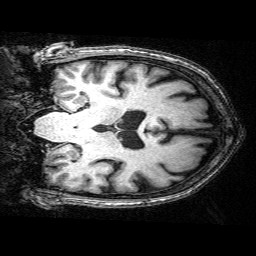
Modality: T1w
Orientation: coronal
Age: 64
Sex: male
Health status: ill
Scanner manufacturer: siemens
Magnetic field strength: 3 T
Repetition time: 0.0025 s
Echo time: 0.00336 s